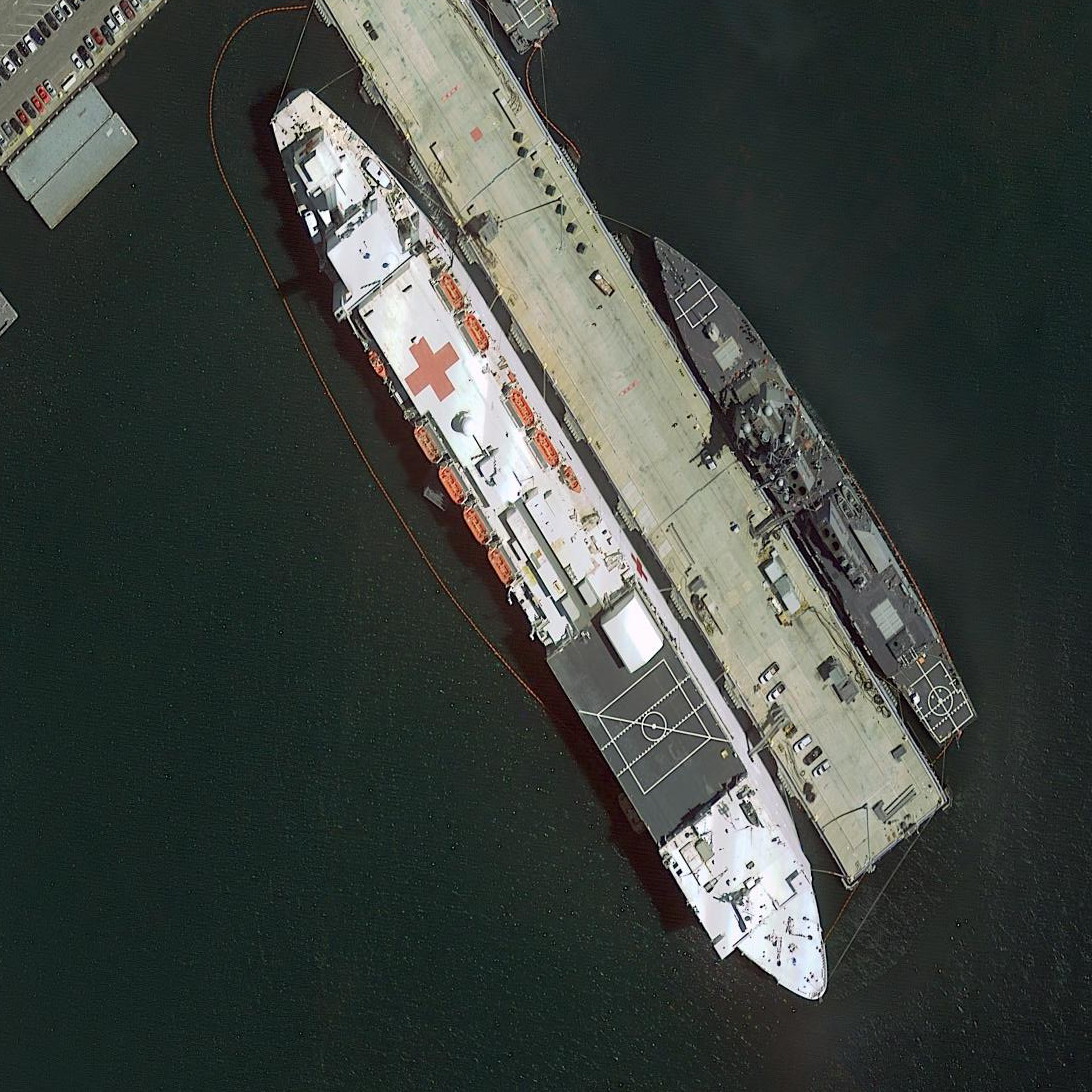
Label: Medical_ship